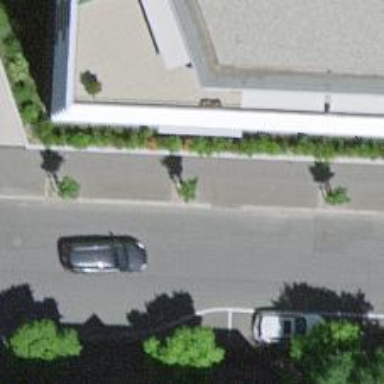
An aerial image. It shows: Broadleaved tree along the street.